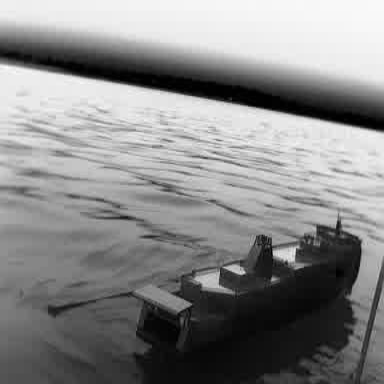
There is a container_ship in the infrared image.